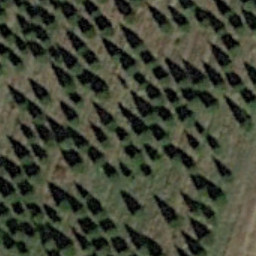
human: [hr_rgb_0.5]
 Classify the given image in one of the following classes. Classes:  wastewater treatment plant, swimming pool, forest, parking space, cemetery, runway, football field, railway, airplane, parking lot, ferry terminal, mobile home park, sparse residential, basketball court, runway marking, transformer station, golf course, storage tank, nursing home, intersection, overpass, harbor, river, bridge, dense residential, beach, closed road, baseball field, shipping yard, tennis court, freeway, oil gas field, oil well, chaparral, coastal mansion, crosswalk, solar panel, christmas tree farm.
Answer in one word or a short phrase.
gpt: christmas tree farm